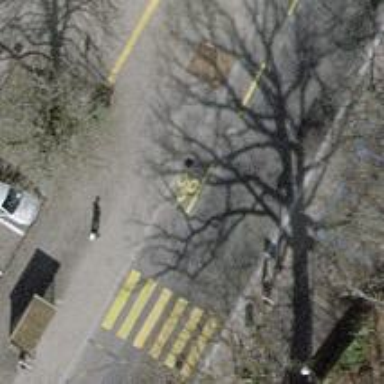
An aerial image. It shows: Bus stop with designated stop position for public transport.